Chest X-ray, PA view. Patient: 11 years old, sex F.
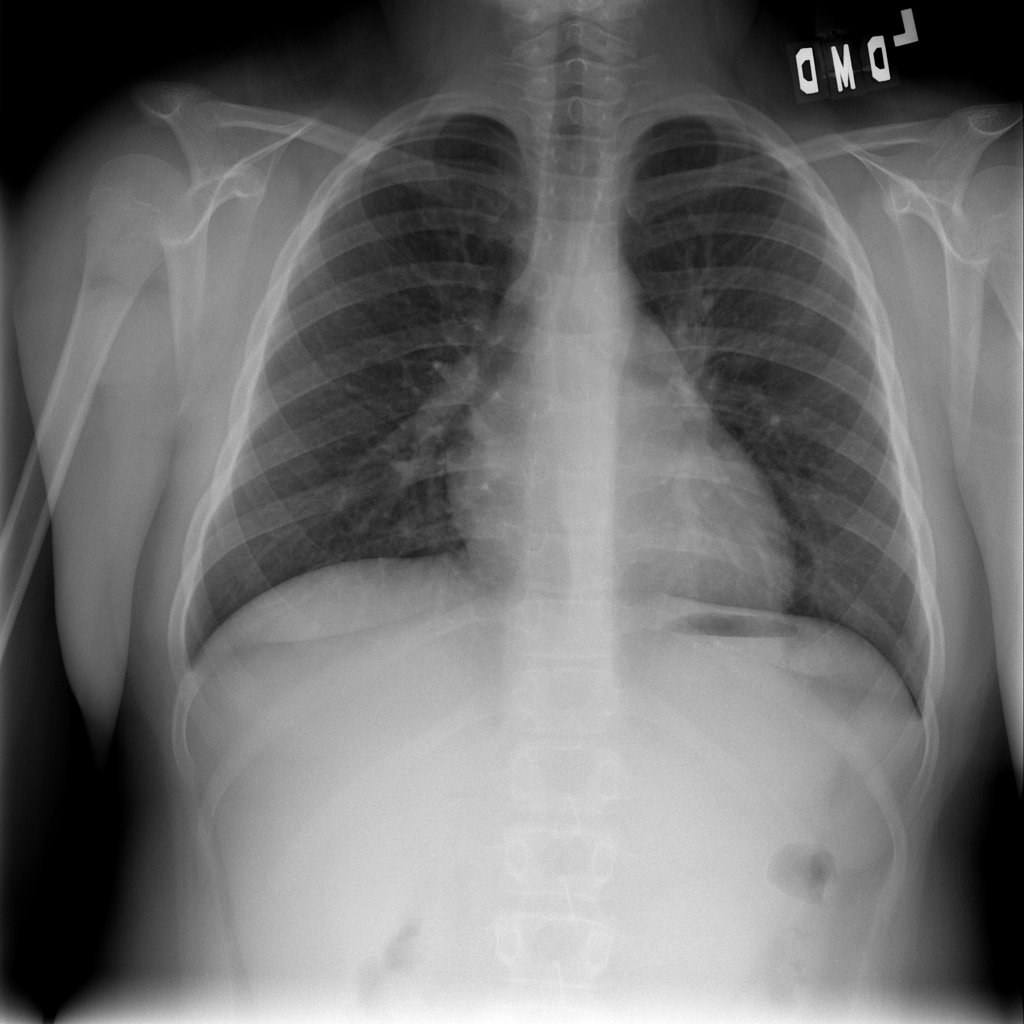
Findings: No Finding